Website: apple
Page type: customer-info-address
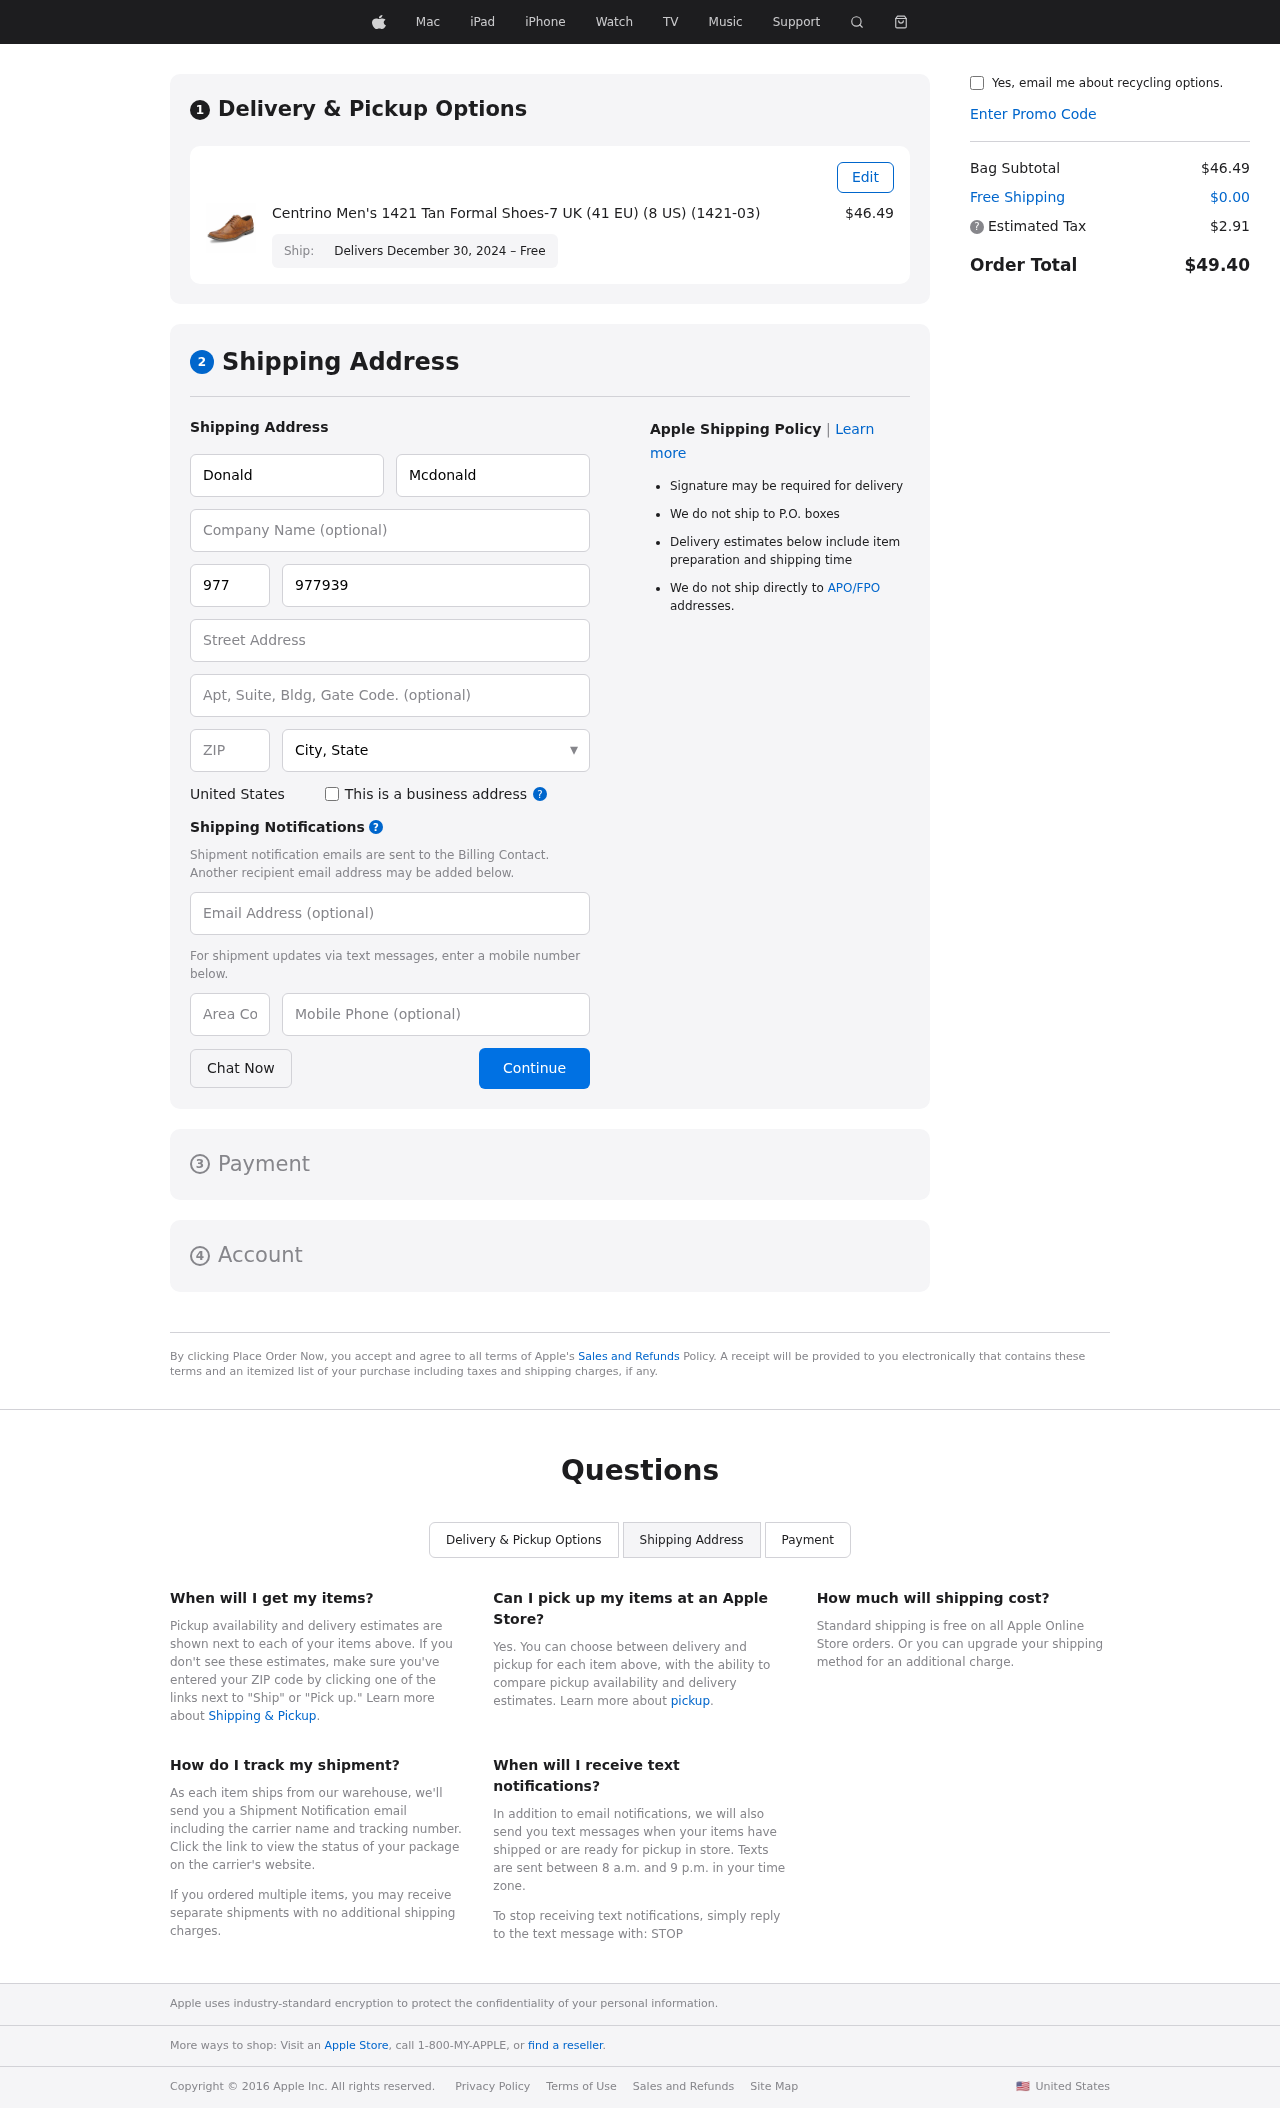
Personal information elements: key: PII_CITY_STATE
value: South Anna, ND
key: PII_COUNTRY
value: United States
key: PII_EMAIL
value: donald_mcdonald@hotmail.com
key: PII_FIRSTNAME
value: Donald
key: PII_LASTNAME
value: Mcdonald
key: PII_PHONE
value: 9779398858
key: PII_PHONE_ALT
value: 4503040894
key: PII_PHONE_ALT_AREA
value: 450
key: PII_PHONE_AREA
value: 977
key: PII_POSTCODE
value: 87077
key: PII_STREET
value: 83592 Rich Estate Apt. 974
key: PII_STREET2
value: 050 Miller Mountain
Product elements: key: PRODUCT1_NAME
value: Centrino Men's 1421 Tan Formal Shoes-7 UK (41 EU) (8 US) (1421-03)
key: PRODUCT1_PRICE
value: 46.49
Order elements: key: ORDER_DELIVERY_DATE
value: Delivers December 30, 2024 – Free
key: ORDER_SUBTOTAL
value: $46.49
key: ORDER_SHIPPING_COST
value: $0.00
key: ORDER_TAX
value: $2.91
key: ORDER_TOTAL
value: $49.40